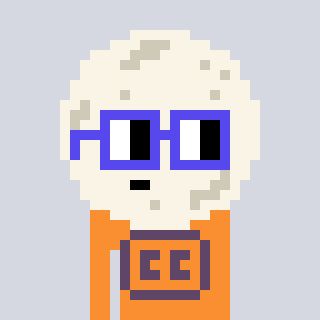
a pixel art character with square blue glasses, a moon-shaped head and a orange-colored body on a cool background